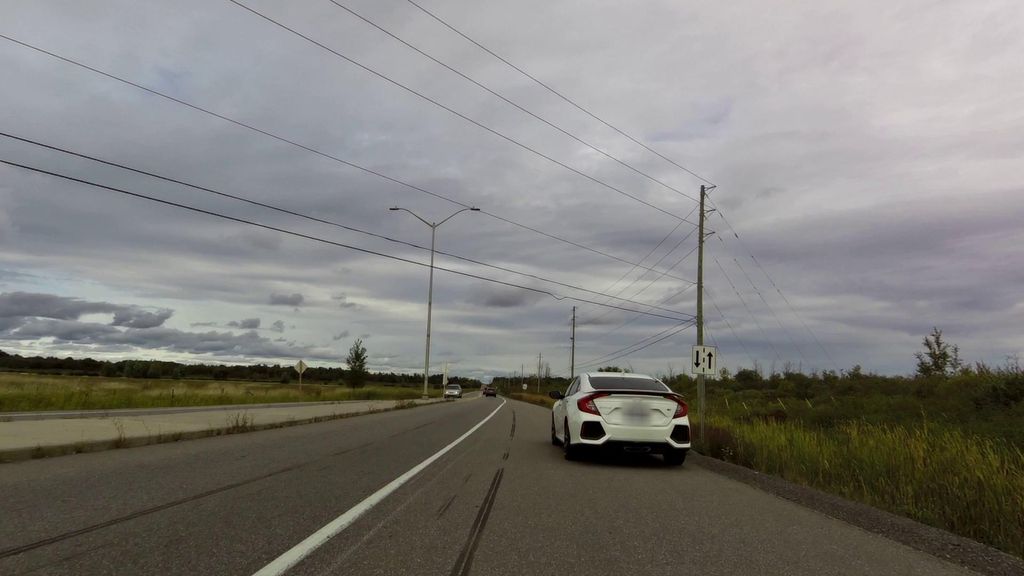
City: ottawa-gatineau